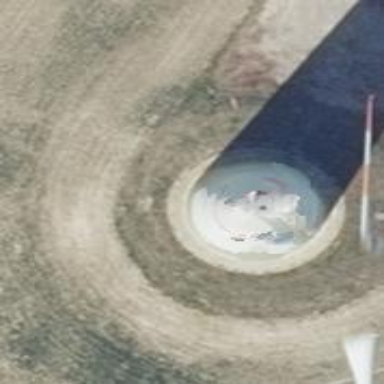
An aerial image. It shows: Wind generator powered by horizontal-axis wind turbine.